Question: I've seen this dialog pop up from time to time when installing softwre and I was wondering how Windows knows about these issues. I'm working on making an application 'Compatible with Windows 7" and was wondering how I should go about making sure this dialog doesn't appear.

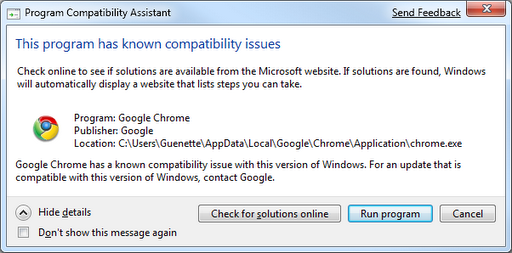
Answer: It's a simple list of applications (or versions of applications) that PCA - Program Compatibility Assistant - checks. More <URL>.